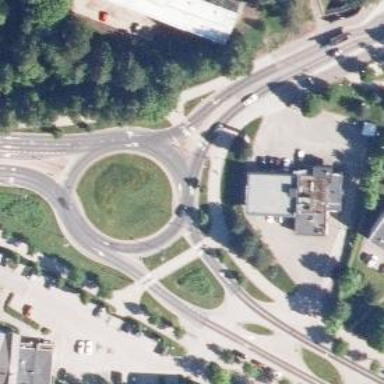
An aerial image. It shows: Secondary road with asphalt surface leading to roundabout.